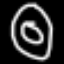
Label: donut